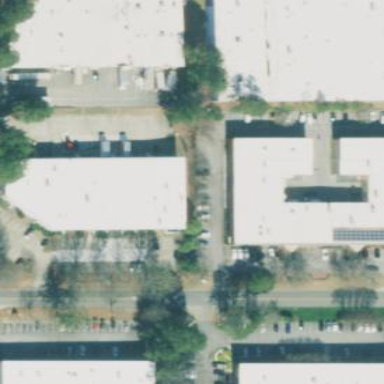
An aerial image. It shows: Commercial building.